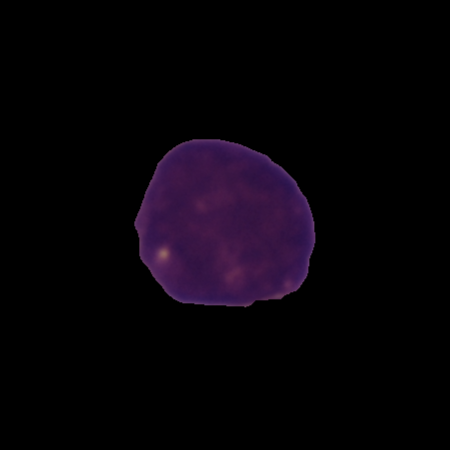
Label: cancer